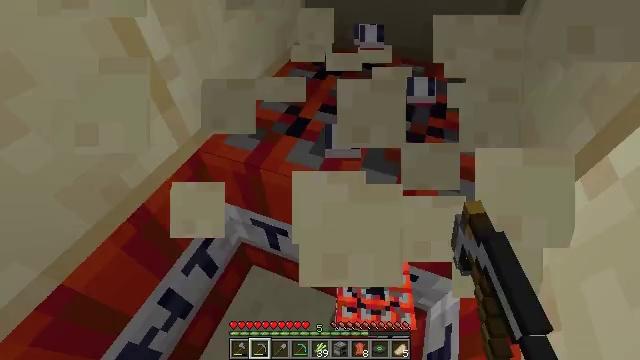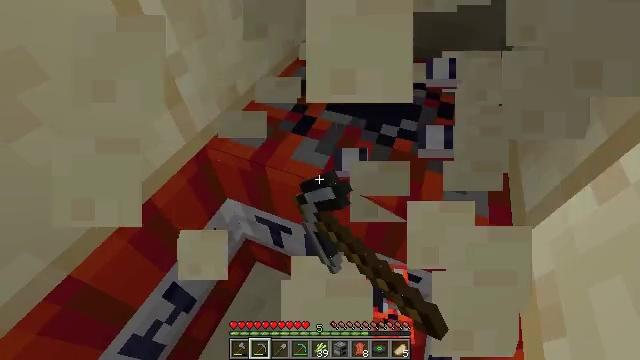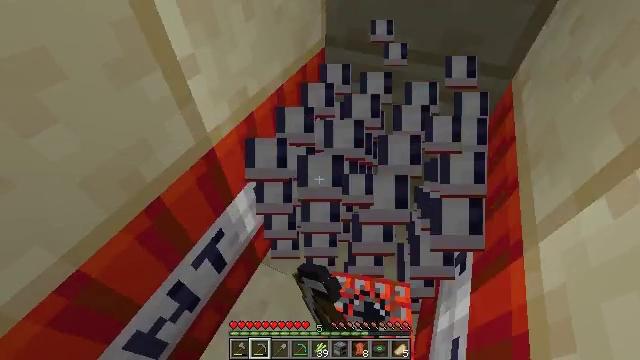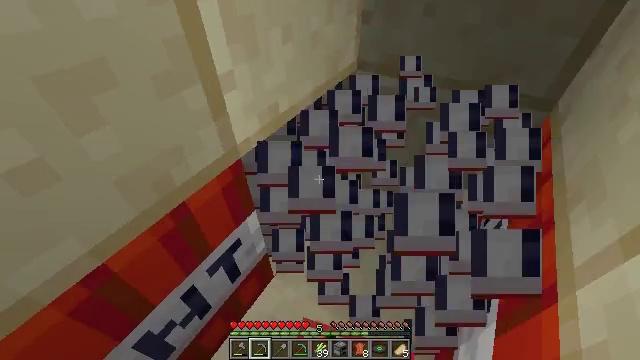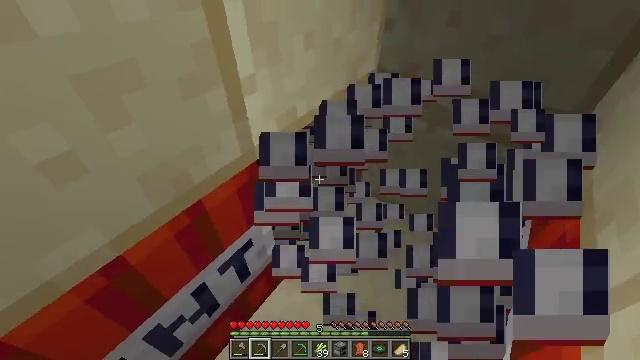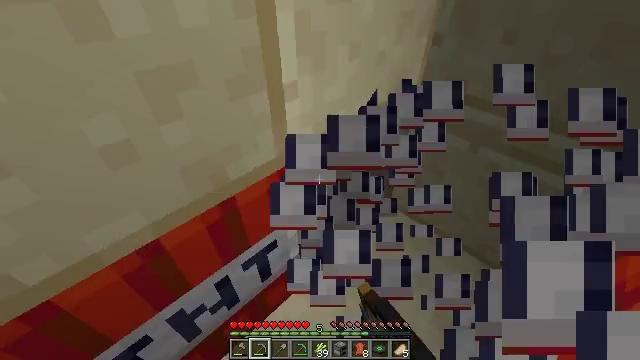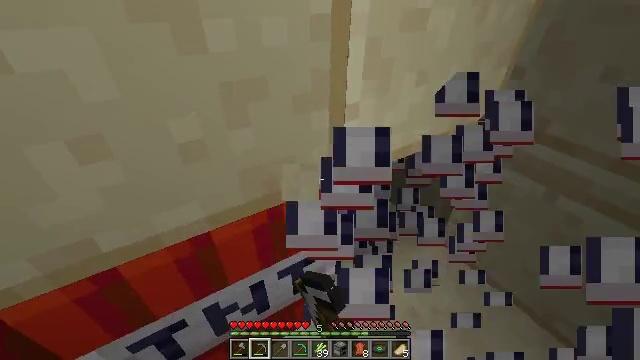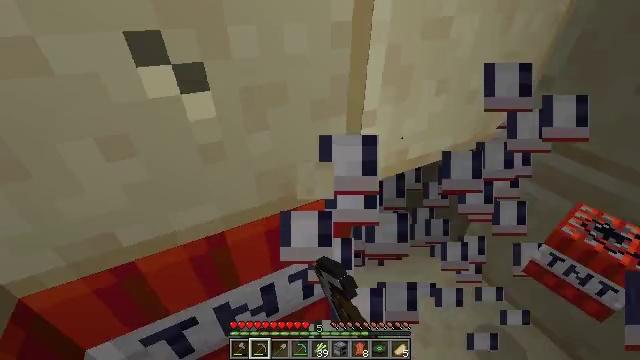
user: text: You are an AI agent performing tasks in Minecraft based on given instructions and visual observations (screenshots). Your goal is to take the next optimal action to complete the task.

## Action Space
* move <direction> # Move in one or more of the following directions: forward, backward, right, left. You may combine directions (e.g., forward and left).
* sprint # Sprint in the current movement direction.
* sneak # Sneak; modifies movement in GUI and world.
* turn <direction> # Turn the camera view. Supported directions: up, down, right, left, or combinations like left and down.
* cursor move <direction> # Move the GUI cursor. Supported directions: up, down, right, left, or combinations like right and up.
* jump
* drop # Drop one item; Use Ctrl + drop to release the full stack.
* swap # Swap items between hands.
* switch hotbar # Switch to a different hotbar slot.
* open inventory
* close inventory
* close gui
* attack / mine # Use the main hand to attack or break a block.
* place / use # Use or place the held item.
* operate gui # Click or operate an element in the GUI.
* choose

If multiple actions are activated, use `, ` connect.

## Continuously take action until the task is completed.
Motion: motion action
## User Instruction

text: Attack the TNT to mine it.
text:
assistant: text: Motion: turn left, attack / mine
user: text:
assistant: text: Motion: turn left, attack / mine
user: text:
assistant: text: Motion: turn left and up, attack / mine
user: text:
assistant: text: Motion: turn left and up, attack / mine
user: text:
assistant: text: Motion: turn left and up, attack / mine
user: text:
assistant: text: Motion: turn left and up, attack / mine
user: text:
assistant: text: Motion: turn left and up, attack / mine
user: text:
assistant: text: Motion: attack / mine